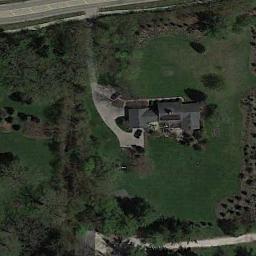
Label: residential